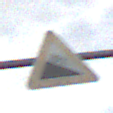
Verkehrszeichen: Gefaelle10
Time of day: SunriseSunset
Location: Outdoor (Nature)
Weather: PartlyCloudy
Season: Summer
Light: Natural